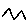
Label: zigzag